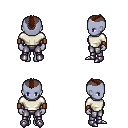
a pixel art fantasy rpg character, female body template, dark elf, purple skin, white long-sleeve shirt, metal pants, brown short mohawk hairstyle, leather bracers, metal boots, four views (front, back, left, right), 2x2 character sprite sheet, small pixel art, hard edges, no anti-aliasing